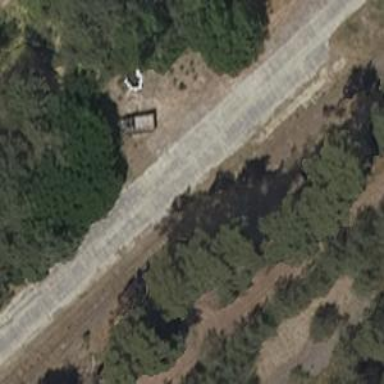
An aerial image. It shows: Railway switch.